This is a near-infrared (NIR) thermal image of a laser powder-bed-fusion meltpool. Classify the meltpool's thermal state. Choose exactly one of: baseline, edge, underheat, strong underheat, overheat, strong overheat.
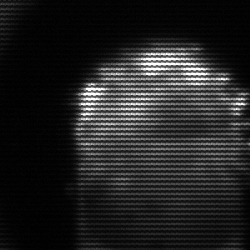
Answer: baseline